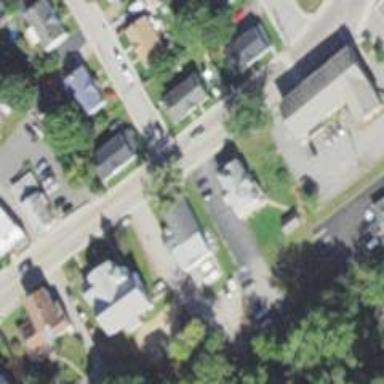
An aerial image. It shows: Neighbourhood with historic district.